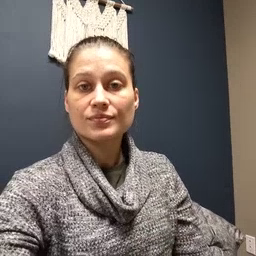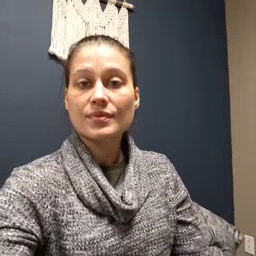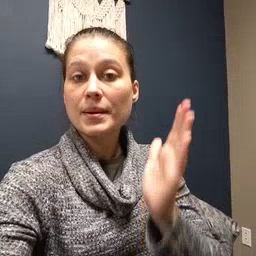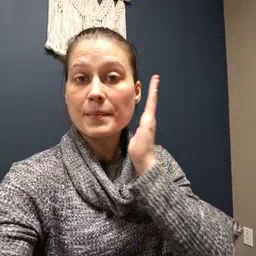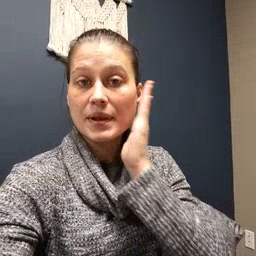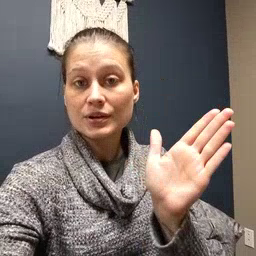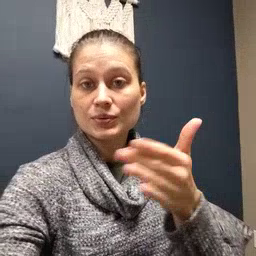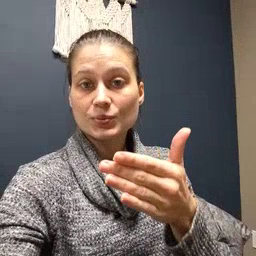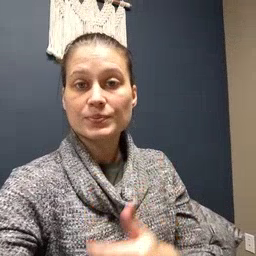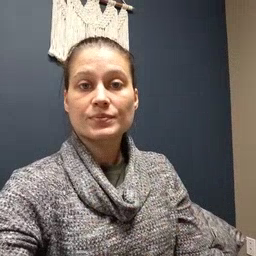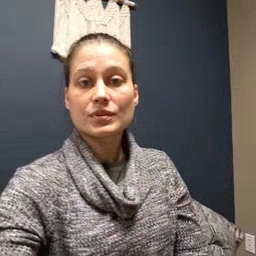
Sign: bedroom